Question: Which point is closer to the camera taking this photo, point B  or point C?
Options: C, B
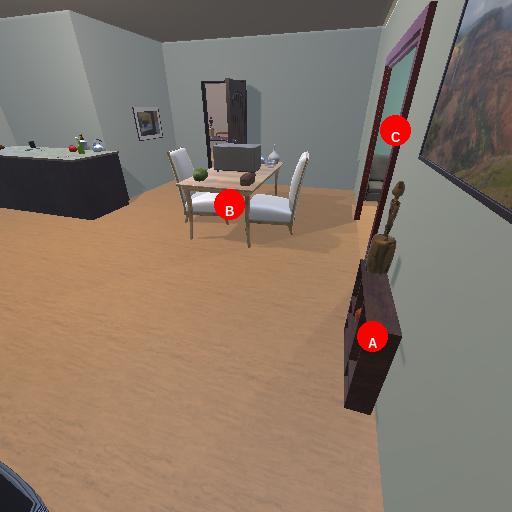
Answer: C